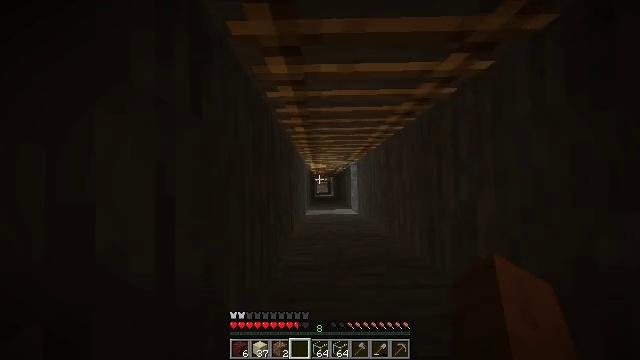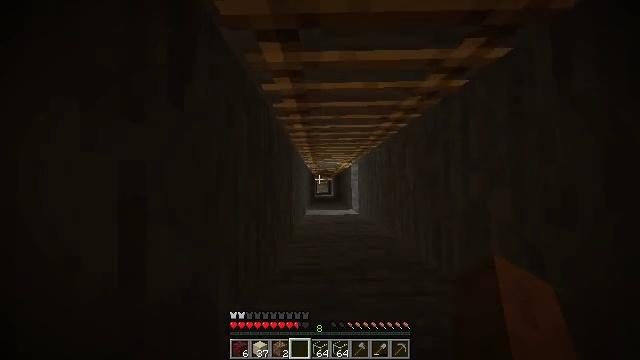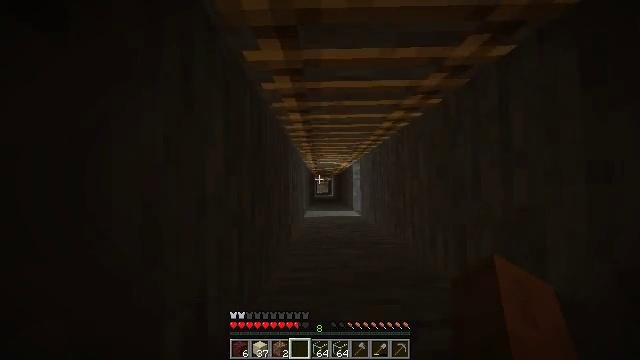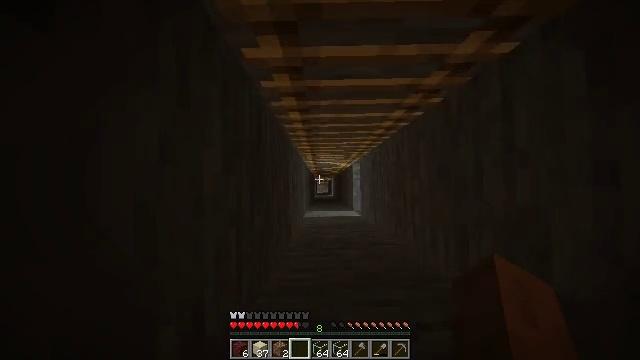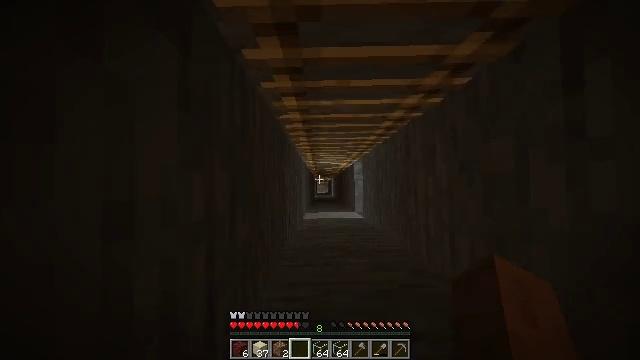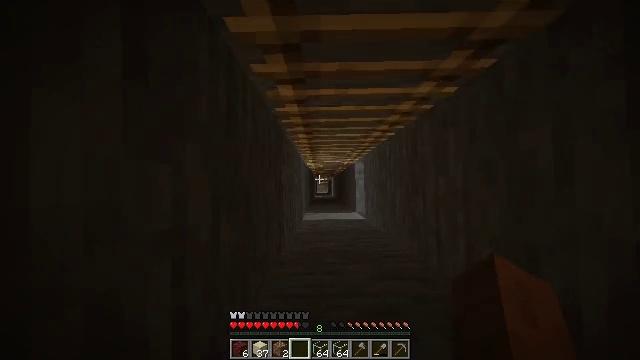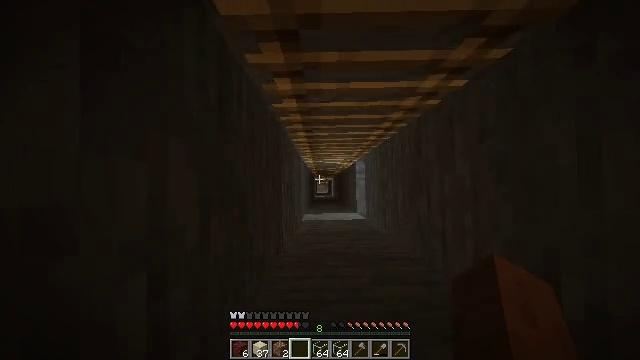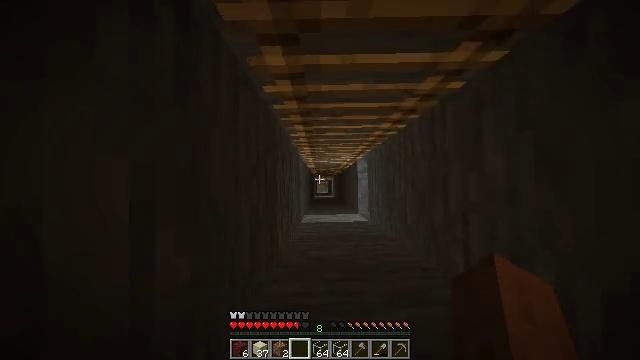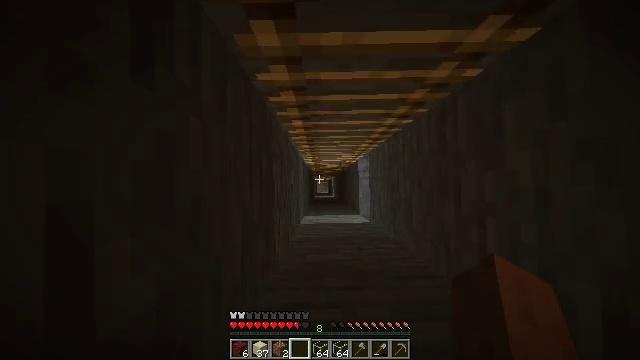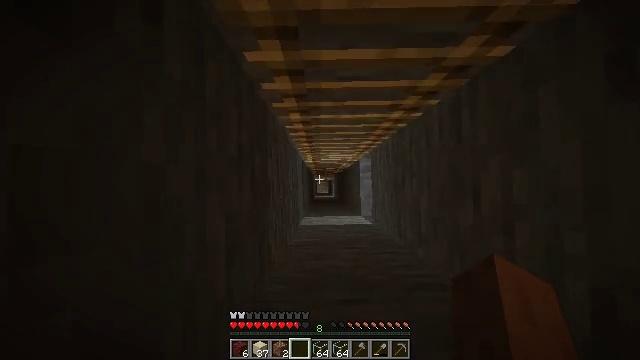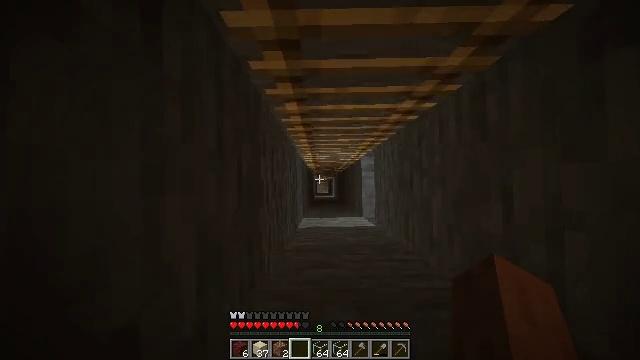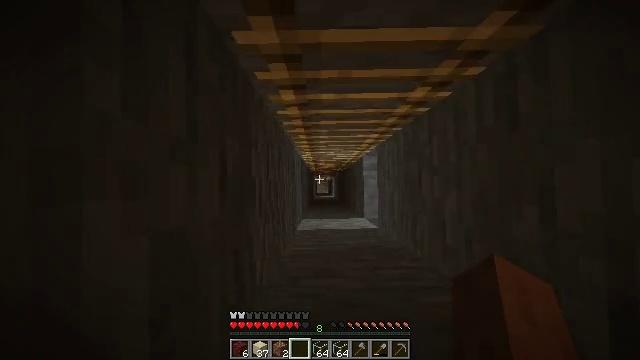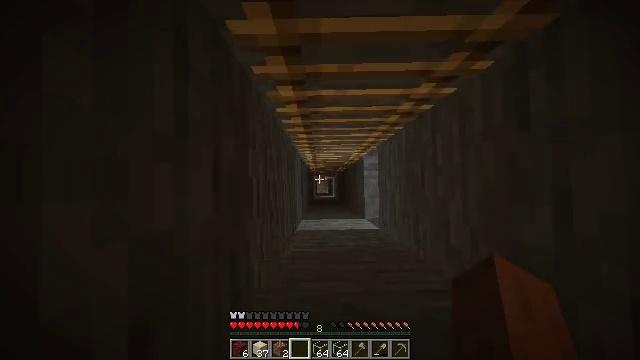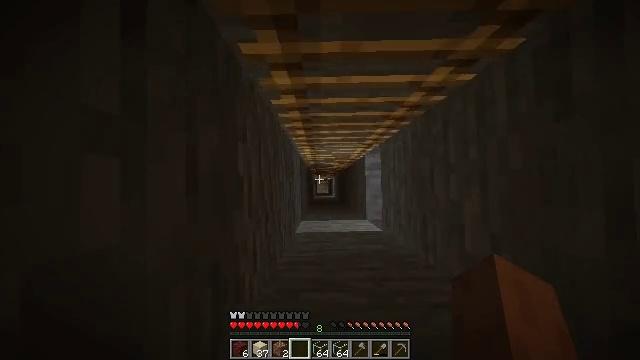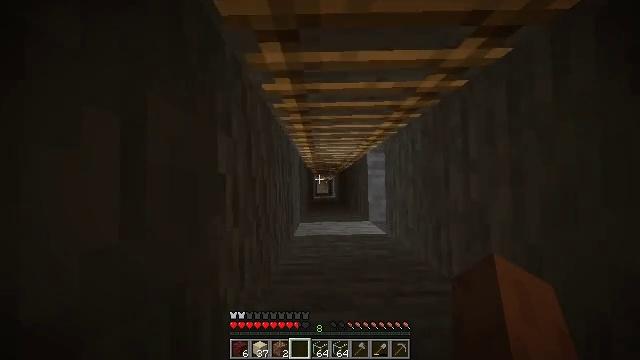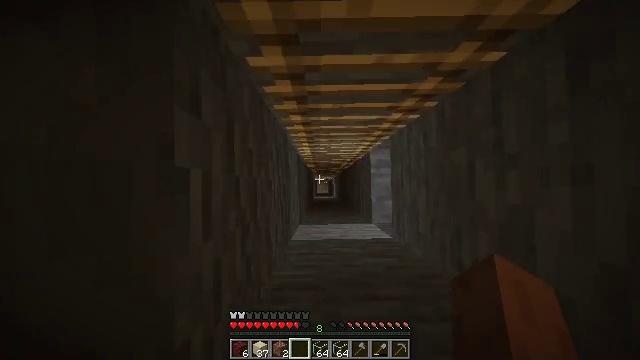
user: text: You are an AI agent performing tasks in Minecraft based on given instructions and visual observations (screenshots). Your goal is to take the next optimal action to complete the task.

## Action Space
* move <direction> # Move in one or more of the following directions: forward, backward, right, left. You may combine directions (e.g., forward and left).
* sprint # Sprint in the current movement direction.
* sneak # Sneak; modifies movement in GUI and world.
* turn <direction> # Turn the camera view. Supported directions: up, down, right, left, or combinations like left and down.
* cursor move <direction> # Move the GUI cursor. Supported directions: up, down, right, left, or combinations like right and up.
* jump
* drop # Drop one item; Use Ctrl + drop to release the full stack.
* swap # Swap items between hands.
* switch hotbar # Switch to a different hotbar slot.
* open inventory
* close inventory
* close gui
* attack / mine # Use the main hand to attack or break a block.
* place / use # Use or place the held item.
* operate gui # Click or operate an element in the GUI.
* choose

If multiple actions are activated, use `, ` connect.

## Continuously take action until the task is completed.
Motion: motion action
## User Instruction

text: Mine the hopper to collect it.
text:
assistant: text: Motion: no_op
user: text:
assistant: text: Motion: no_op
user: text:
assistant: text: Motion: no_op
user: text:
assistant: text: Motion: no_op
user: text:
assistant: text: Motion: no_op
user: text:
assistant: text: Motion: no_op
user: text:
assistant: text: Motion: no_op
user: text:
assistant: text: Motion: no_op
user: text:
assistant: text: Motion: no_op
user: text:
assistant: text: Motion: no_op
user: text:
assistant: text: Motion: no_op
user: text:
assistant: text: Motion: no_op
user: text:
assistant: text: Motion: no_op
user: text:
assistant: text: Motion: no_op
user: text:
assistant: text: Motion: no_op
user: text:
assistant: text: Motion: no_op
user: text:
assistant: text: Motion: no_op
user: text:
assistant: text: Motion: no_op
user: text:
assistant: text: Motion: no_op
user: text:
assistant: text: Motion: no_op
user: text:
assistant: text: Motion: no_op
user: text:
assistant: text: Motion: no_op
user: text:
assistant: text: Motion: no_op
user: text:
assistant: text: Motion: no_op
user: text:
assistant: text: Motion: no_op
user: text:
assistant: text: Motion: no_op
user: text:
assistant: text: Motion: no_op
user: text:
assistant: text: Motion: no_op
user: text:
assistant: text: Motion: no_op
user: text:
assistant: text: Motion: no_op